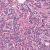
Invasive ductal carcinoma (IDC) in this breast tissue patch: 1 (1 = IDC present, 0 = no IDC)